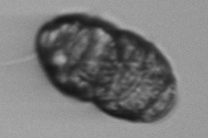
Label: Margalefidinium